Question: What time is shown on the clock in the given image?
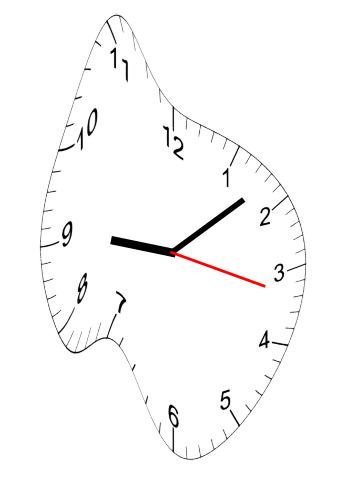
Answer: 09:08:17